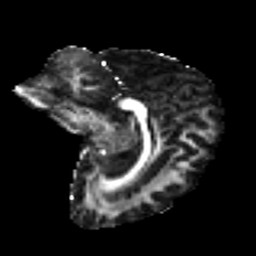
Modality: FA
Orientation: sagittal
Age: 23
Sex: female
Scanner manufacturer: ge
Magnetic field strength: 3 T
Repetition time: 7.8 s
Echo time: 0.0606 s